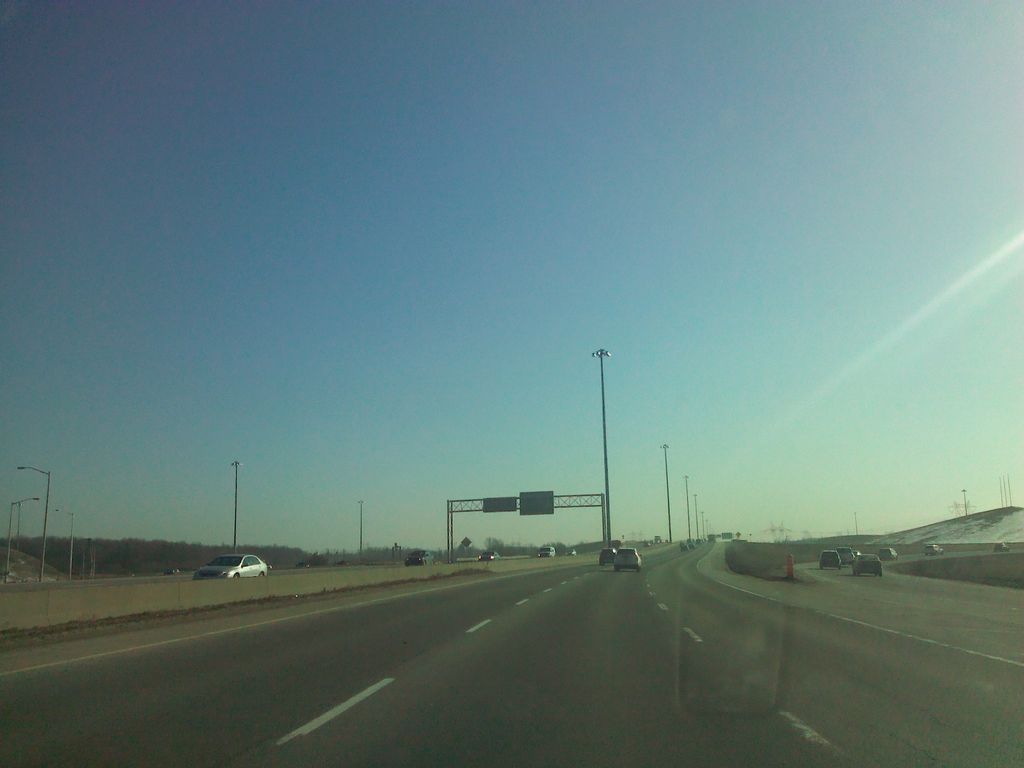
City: quebec_city